Question: I want to hide master page table from the content page.
I have tried to hide the table control in different ways but I get following error message on line:
'''
tbl = (HtmlTable)Page.Master.FindControl("tbl_login");
'''
ERROR:
> Object reference not set to an instance of an object.
Here is the table control on the master page and the code for hidding master page control from the login page.

There is a page called POView and it has got one link button to Approve PO and it shows POP up window which has got few controls defined one master page(text box and two button in html table) when you hit the button it sends the request to another page called Login which authenticate user password and do some updates in DB and then show the message to this POP up window (response.write).
All i want is to hide the controls (textbox and button defined on master page) from this login page.
NOTE: That Login page doesn't have any reference tag for the master page.
@ Page Language="C#" AutoEventWireup="true" CodeFile="login.aspx.cs" Inherits="login" %>
Here is the function which is called onClick of Master page button. It is sending request to login page.
'''
function showHint(str, str2, str3, reason)
{
gDiv = 'appFeedback';
xmlHttp=GetXmlHttpObject();
if (xmlHttp==null)
{
alert ("Your browser does not support AJAX!");
return;
}
//replace "tricky" chars in QS
var pwd= str.replace('PS','!!pound!!');
pwd= pwd.replace('PS','!!pound!!');
pwd= pwd.replace('PS','!!pound!!');
pwd= pwd.replace('PS','!!pound!!');
pwd= pwd.replace('&','!!and!!');
pwd= pwd.replace('&','!!and!!');
pwd= pwd.replace('&','!!and!!');
pwd= pwd.replace('&','!!and!!');
var url="login.aspx";
url=url+"?q="+pwd;
url=url+"&q2="+str2;
url=url+"&q3="+str3;
url=url+"&reason="+reason;
url=url+"&entity=<%= Request["entity"] %>";
url=url+"&sid="+Math.random();
xmlHttp.onreadystatechange=stateChanged;
xmlHttp.open("GET",url,true);
xmlHttp.send(null);
}
'''
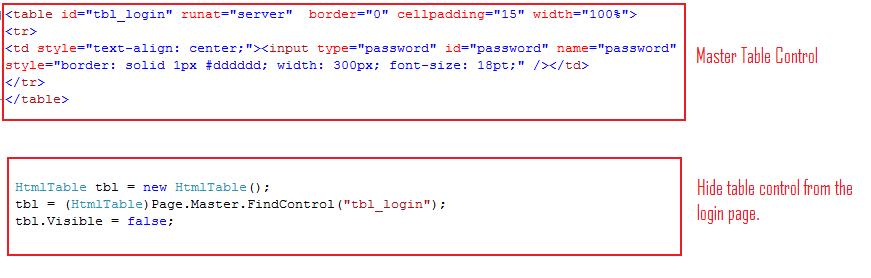
Answer: Try To call this javascript After doing the login 'window.opener.document.getElementById("tbl_login").style.visibility="hidden";'
In you code it is given as
'''
xmlHttp.onreadystatechange=stateChanged;
'''
Here the "stateChanged" must be a javascript function which will be fired after doing the login.
Inside that function you can write the code to hide.
for more information about the 'readystatechangedevent' please look into this :http://www.w3schools.com/ajax/ajax_xmlhttprequest_onreadystatechange.asp
'''
//After doing the Logic return the status (foreg:- i return here as "success")
Response.Clear();
Response.ContentType = "text/plain";
Response.Write("success");
Response.End();
'''